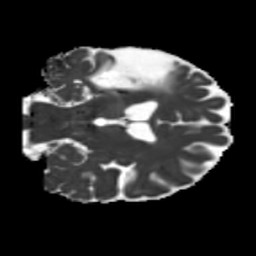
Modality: MD
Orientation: coronal
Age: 66
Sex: male
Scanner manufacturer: siemens
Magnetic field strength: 3 T
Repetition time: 5.25 s
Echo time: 0.08 s